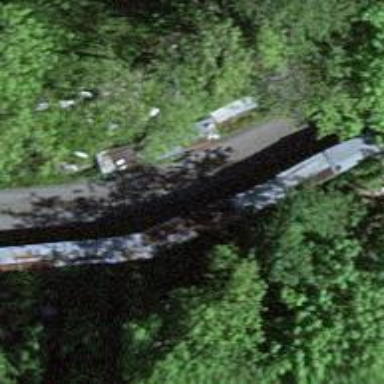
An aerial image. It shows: Well-maintained track road of grade 1.